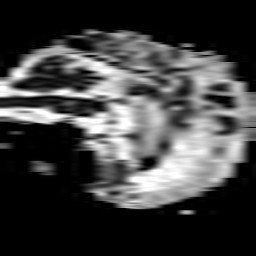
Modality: ADC
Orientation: sagittal
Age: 72
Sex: male
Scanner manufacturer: philips
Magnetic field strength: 3 T
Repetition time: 4.284 s
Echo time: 0.07429 s